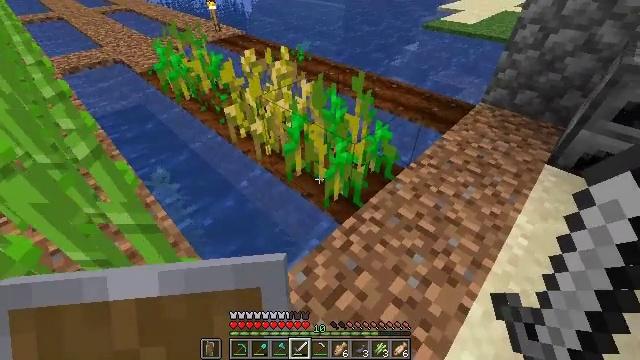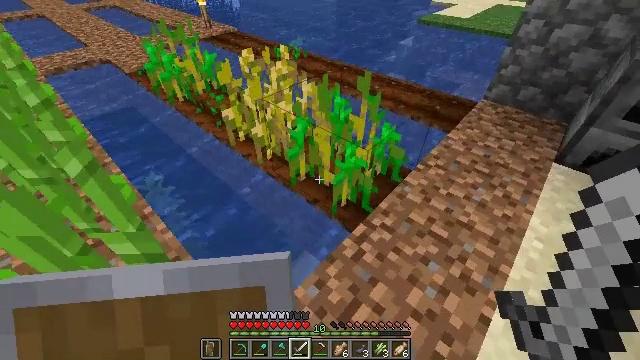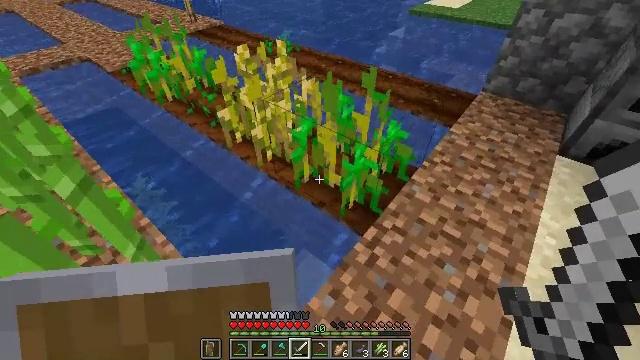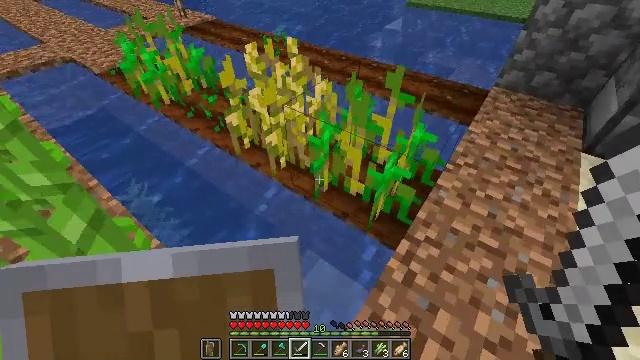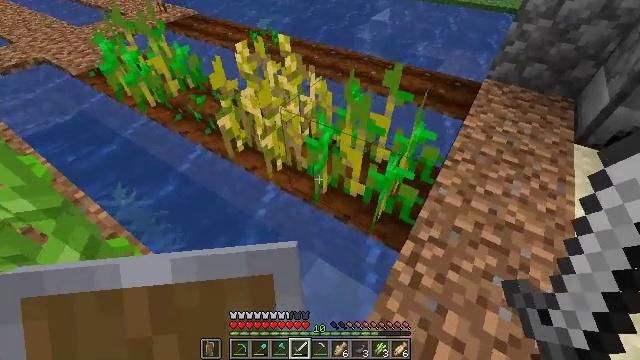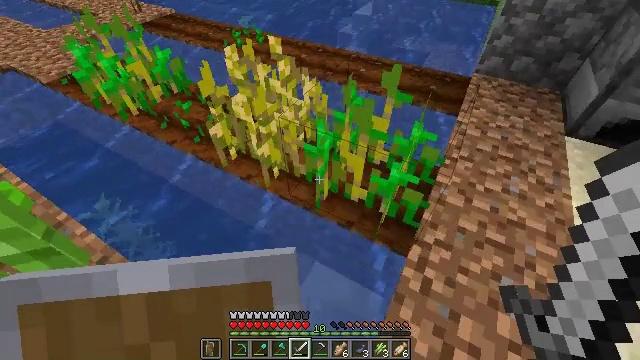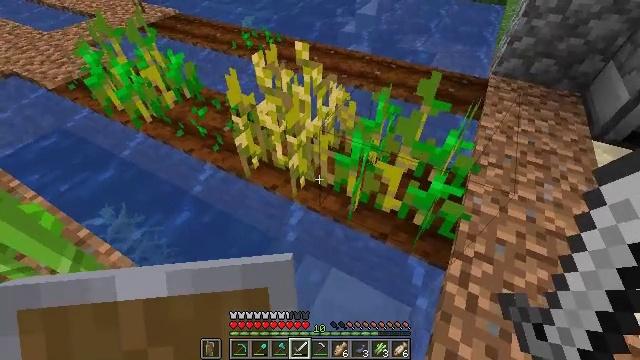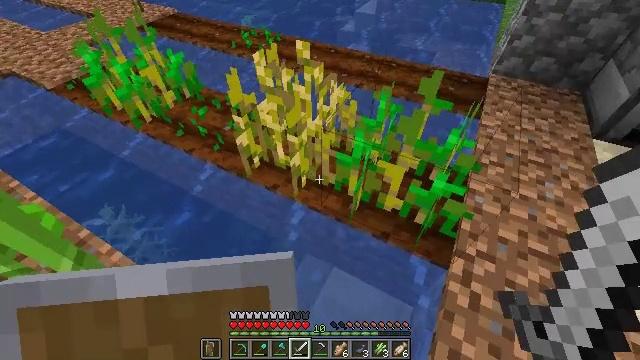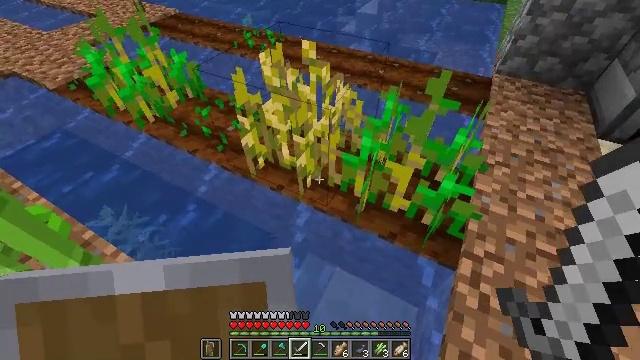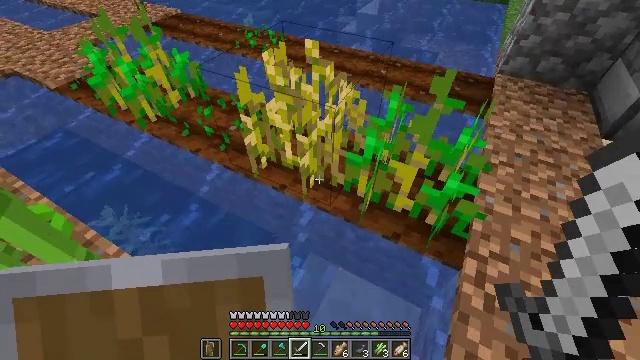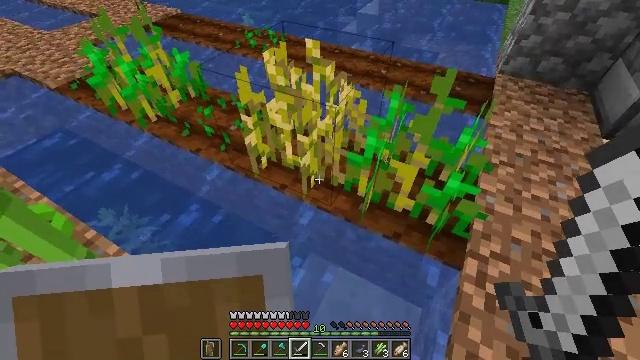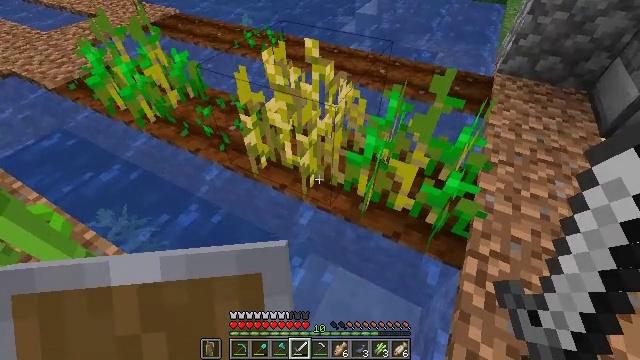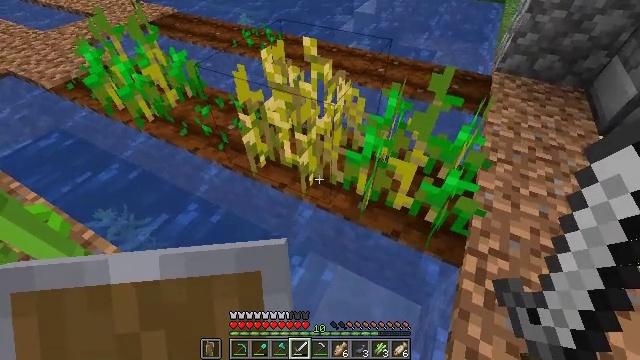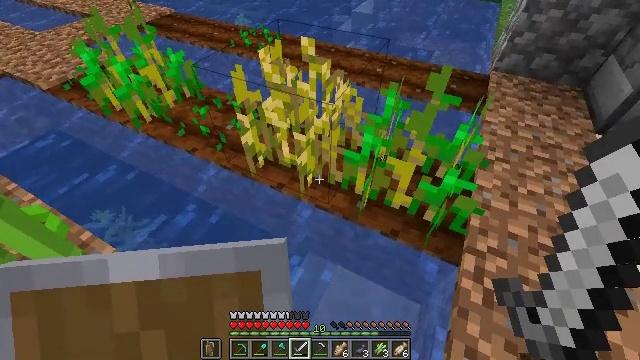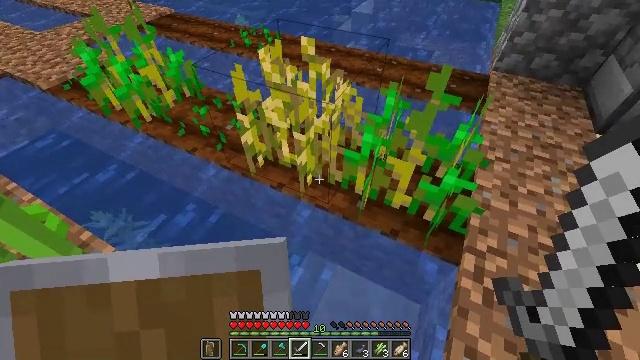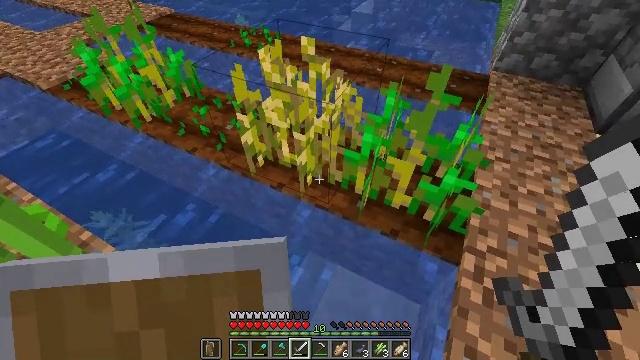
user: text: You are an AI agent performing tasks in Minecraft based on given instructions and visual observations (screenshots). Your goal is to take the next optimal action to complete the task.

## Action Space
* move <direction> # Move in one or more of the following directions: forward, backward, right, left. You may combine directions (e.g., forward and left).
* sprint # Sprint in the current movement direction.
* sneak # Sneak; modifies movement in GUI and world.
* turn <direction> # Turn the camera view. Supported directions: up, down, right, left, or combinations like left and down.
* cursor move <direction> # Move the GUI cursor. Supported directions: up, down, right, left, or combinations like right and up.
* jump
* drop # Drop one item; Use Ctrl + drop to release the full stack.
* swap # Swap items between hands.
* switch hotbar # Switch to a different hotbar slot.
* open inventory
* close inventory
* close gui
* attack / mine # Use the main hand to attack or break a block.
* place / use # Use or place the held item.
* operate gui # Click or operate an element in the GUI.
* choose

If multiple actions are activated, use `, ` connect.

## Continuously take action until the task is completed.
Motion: motion action
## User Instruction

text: Interact with the furnace to craft cooked cod.
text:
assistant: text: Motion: move forward and move left, turn right
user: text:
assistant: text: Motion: move forward and move left, turn right and down
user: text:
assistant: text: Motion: move forward and move left, turn right and down
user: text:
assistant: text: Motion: move forward and move left, turn right and down
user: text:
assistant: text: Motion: move left, turn right
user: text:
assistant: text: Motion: turn right
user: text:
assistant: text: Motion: no_op
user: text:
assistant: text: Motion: no_op
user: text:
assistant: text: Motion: no_op
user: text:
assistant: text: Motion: no_op
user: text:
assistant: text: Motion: no_op
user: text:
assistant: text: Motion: no_op
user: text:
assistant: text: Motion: no_op
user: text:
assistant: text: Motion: no_op
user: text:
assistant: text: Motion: no_op
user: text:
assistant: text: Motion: no_op
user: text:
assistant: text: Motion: no_op
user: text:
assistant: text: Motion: turn right
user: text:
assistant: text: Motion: move left
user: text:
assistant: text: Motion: move left, turn right
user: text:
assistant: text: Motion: move left, turn right
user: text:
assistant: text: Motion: turn right and up
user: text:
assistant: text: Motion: turn right
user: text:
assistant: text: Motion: turn right
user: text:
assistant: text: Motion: turn right
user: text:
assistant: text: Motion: turn right
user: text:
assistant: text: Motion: no_op
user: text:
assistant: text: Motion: no_op
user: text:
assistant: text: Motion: no_op
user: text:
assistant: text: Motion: no_op